Interaction volume radius: 10 \u00c5
Interaction volume height: 40 \u00c5
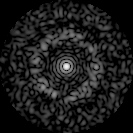
Disorder parameter: 0.8315